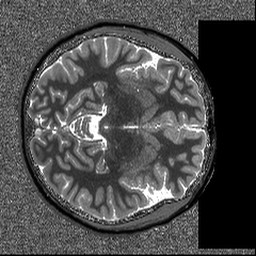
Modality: T1map
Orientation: axial
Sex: female